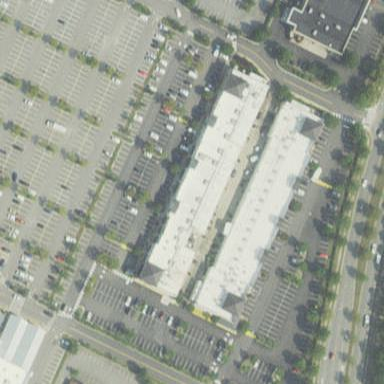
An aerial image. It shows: Commercial building.